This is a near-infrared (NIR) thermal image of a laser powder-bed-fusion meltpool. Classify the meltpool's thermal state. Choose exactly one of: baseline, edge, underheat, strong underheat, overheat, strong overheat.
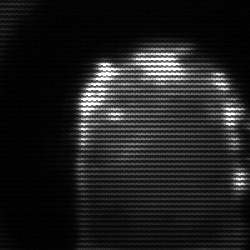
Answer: baseline